Current action and preconditions to check: path_clear

Your task: For each precondition in the list above, predict whether it will hold at this action.

Consider the current scene as observed from the mobile robot's camera, and analyze the predicted future states of all dynamic agents (e.g., people, animals, vehicles, or any moving entities) within the NEXT SECOND.

IMPORTANT: Only answer "very likely" if you are absolutely certain—based on strong, clear evidence—that a dynamic agent will violate the precondition in the predicted future state. Do NOT answer "very likely" for unlikely, ambiguous, or low-probability risks.

Ask yourself for each precondition: Is there a high probability, with clear and convincing evidence, that the predicted future states of any dynamic agent will interfere with the predicted future state of the currently executing action within the NEXT SECOND, causing that precondition to fail?

Assess the risk level based on these predictions. Use "likely" or "very likely" if motions create a clear risk of interference.

Use "neutral" or "improbable" if agents are nearby but their predicted paths are clearly diverging or non-conflicting.

Failure Risk Categories: "very improbable", "improbable", "neutral", "likely", "very likely"

Answer Format: Output ONLY the probability_of_failure value from these categories: "very improbable", "improbable", "neutral", "likely", "very likely"

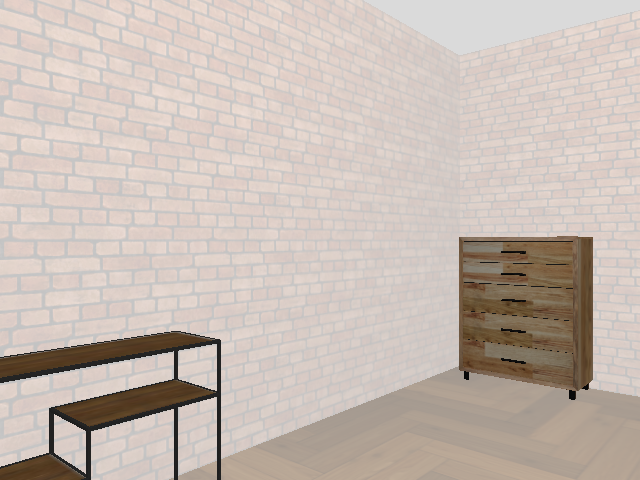

Answer: very improbable